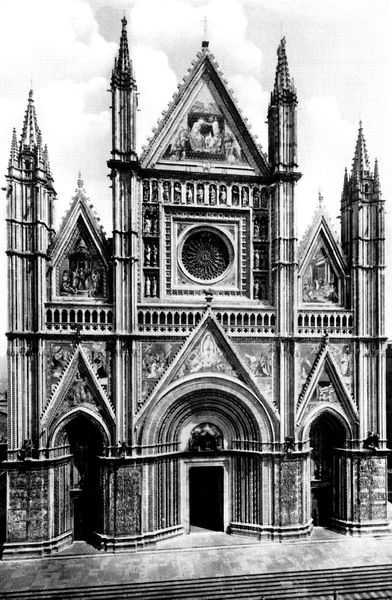
Titel: Orvieto, Dom, Fassadenschmuck
Künstler: Lorenzo Maitani
Standort: Orvieto, Dom (EU - I - Umbrien)
Schlagwörter: fenster, tür, kirche, turm, fassade, türen, giebel, pilaster, treppe, treppen, stufen, tor, galerie, foto, fotografie, bögen, türmchen, türme, dom, schwarz-weiß, portal, tore, plastiken, portale, statuen, rosette, spitzbogen, spitzbögen, gothik, reliefs, rundung, gothisch, romanisch, sonnenuhr